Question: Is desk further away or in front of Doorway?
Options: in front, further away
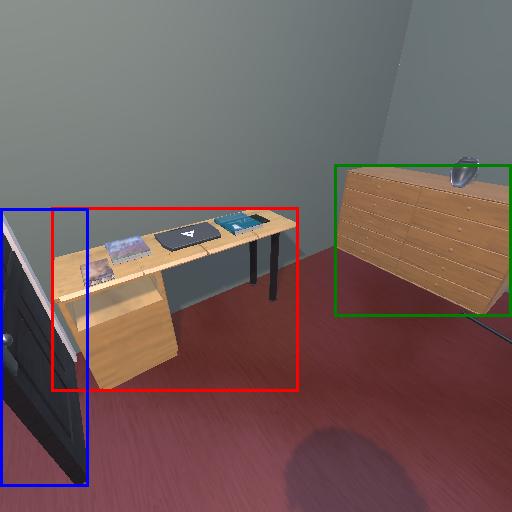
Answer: in front